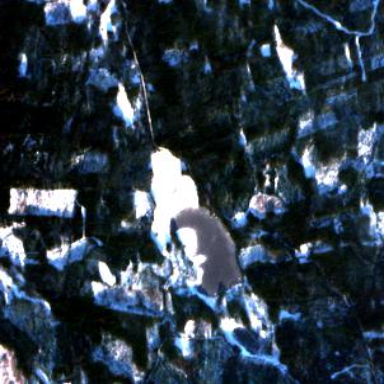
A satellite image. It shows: Serene lake surrounded by nature.